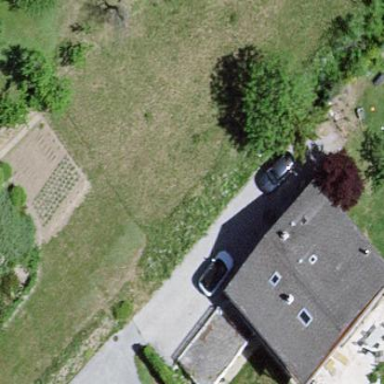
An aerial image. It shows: Simple and straightforward house.